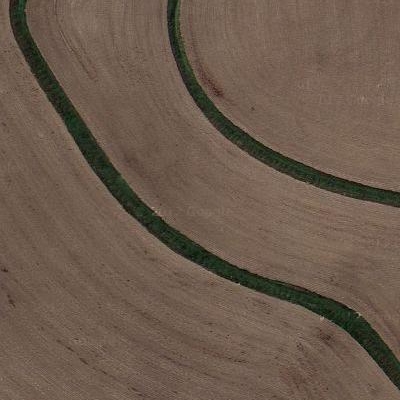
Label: Field